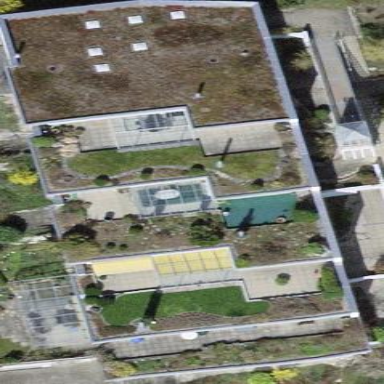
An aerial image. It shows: Terrace building.